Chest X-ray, PA view. Patient: 60 years old, sex F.
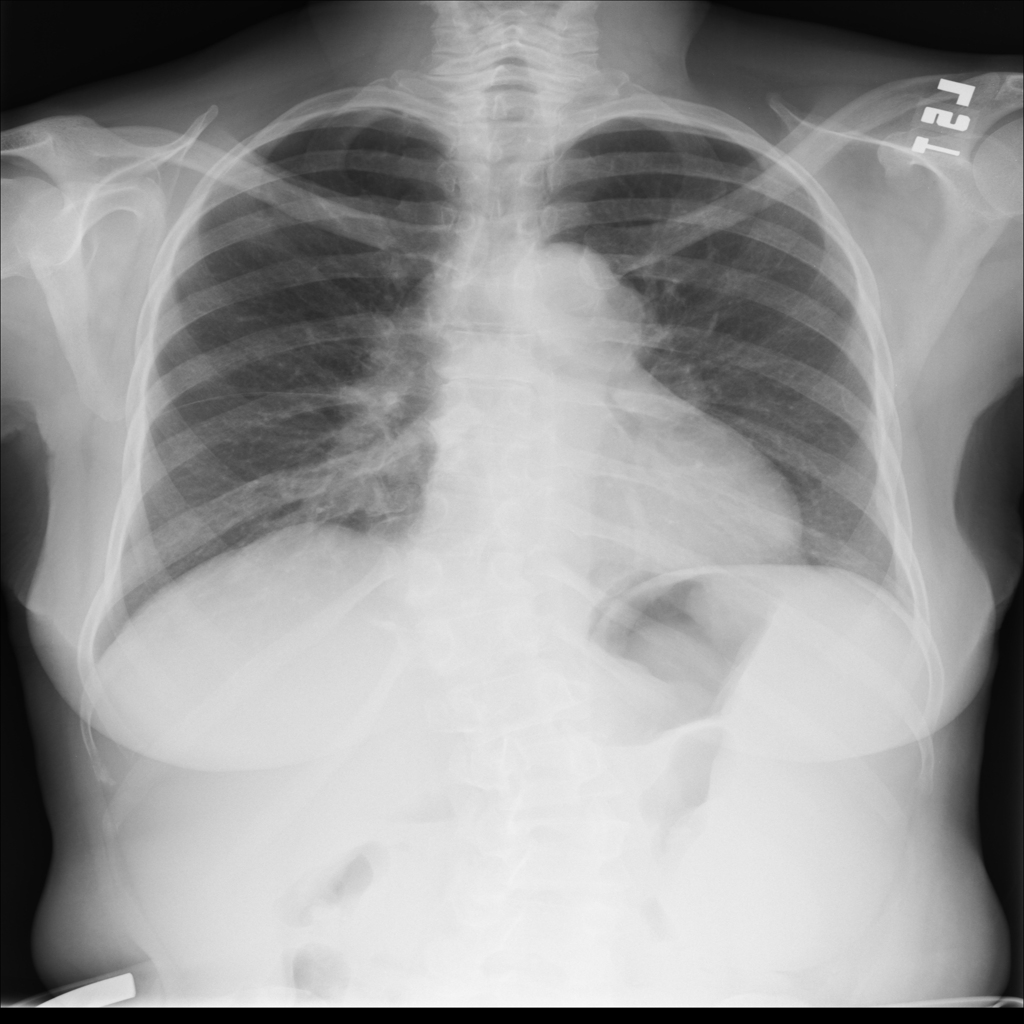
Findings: Mass, Nodule